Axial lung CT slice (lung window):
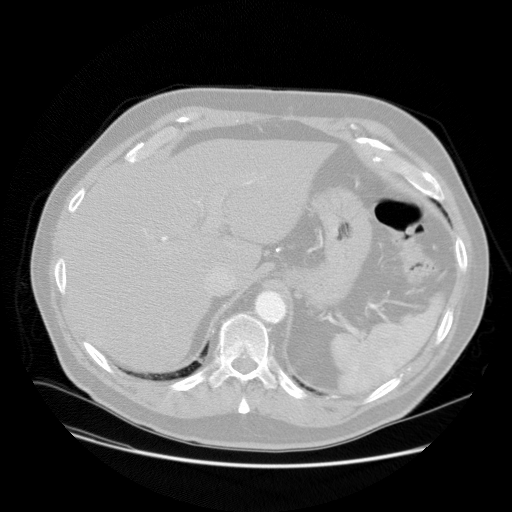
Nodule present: no